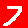
Digit: 7